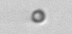
Label: nanoplankton_mix